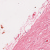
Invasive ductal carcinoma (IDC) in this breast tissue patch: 0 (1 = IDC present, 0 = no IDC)